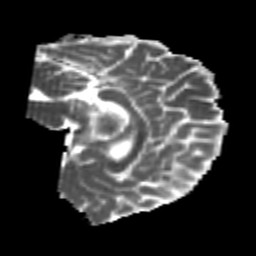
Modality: MD
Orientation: sagittal
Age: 25
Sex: male
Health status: healthy
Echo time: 0.074 s